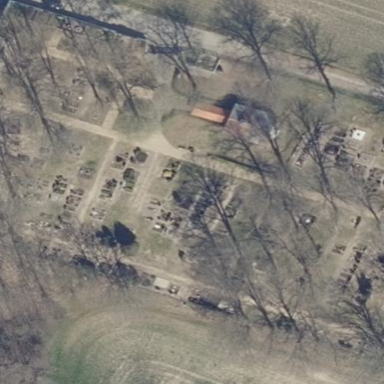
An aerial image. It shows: Cemetery enclosed by fence.